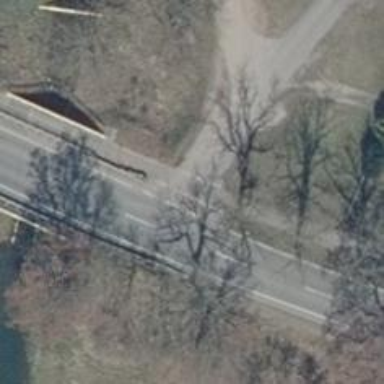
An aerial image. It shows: Paved path.